Interaction volume radius: 10 \u00c5
Interaction volume height: 10 \u00c5
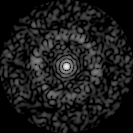
Disorder parameter: 0.8221